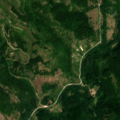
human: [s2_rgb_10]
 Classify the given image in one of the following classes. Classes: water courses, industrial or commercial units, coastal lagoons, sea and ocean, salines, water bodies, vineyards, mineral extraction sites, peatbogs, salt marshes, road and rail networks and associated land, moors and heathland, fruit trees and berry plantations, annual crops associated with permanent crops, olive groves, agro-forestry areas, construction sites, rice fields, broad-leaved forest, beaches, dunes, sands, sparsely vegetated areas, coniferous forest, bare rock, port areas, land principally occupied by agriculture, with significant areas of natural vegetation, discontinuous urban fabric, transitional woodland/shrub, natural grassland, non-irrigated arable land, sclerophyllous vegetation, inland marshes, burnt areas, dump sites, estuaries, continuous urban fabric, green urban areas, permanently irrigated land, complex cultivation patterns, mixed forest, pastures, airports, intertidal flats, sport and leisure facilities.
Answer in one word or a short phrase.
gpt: complex cultivation patterns, broad-leaved forest, transitional woodland/shrub